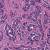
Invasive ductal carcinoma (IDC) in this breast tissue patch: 1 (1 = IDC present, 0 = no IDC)